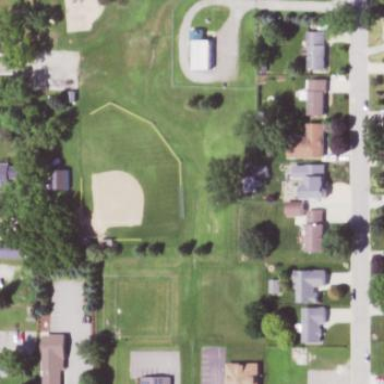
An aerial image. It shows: Baseball pitch for leisure land.